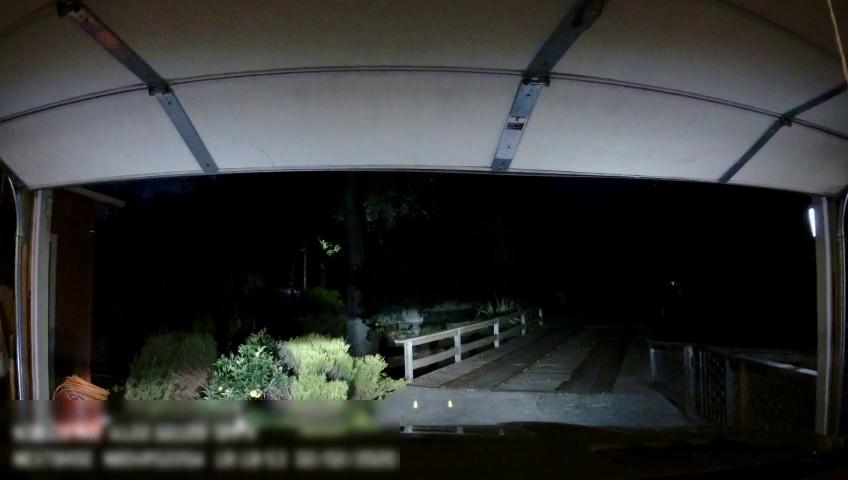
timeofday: Night
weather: Other
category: Drivable Space
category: Drivable Space